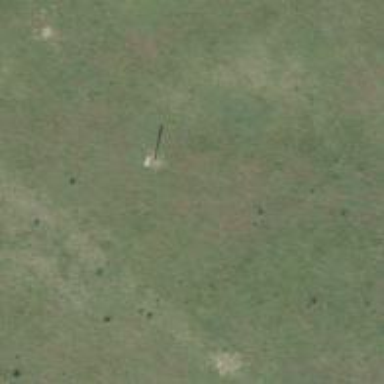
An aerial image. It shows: Power pole.